Aerial crown-view tile of a tropical tree (Barro Colorado Island, Panama), acquired 20241112:
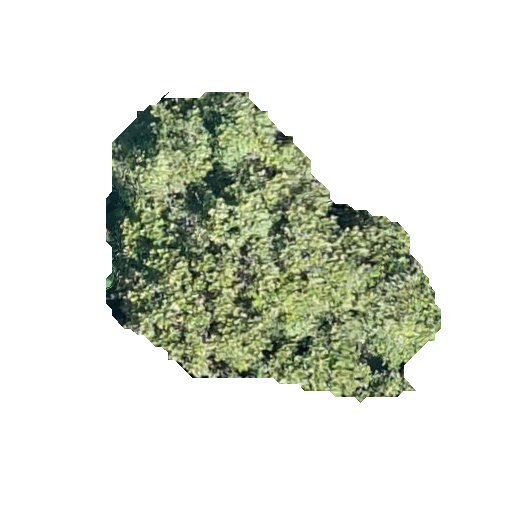
Species: Anacardium excelsum
GBIF accepted scientific name: Anacardium excelsum
Crown area: 109.579 m²